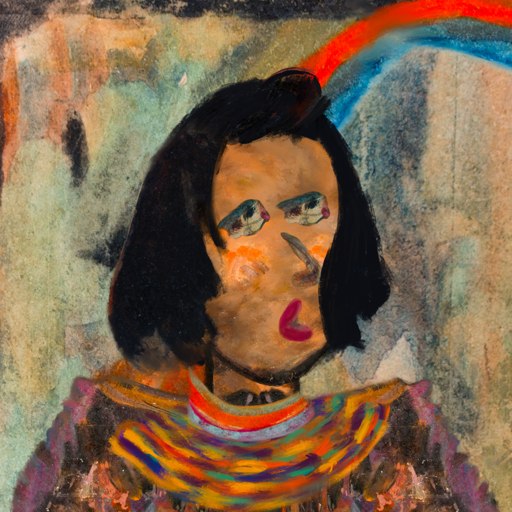
Background: Childish, Head And Neck Side: Gypsy_Queen, Face Side: Pipe, Bust: Gypsy_Queen, Hair Side: Mosgoul, Head Accessory: Blank, Second Necklace: An_Impression_2, Necklace: Sisters, Baby: Blank